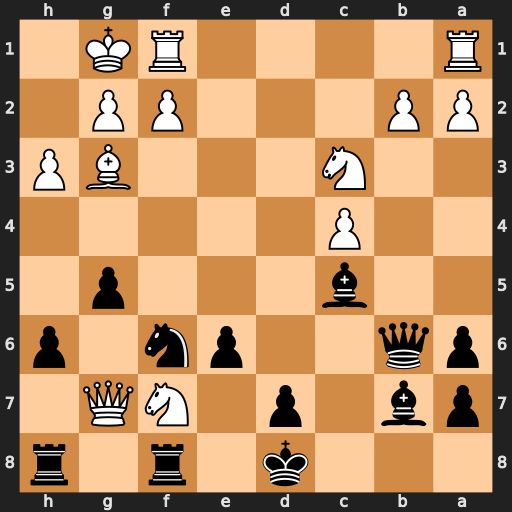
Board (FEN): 3k1r1r/pb1p1NQ1/pq2pn1p/2b3p1/2P5/2N3BP/PP3PP1/R4RK1
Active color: b
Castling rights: -
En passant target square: -
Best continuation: Rxf7 Qxh8+ Rf8 Qxh6 Qc6